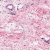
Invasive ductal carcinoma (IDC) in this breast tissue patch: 0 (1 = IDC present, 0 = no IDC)